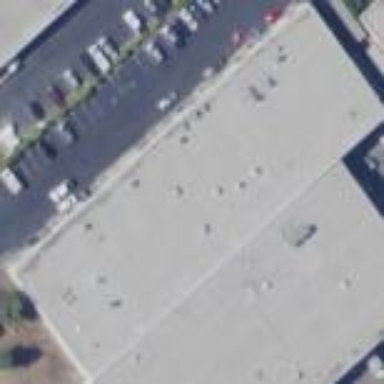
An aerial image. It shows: Building.